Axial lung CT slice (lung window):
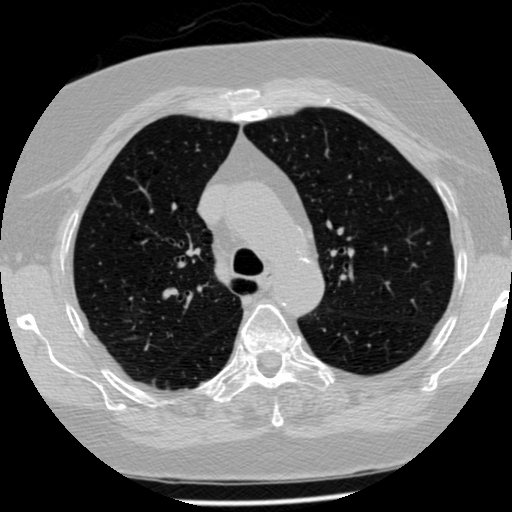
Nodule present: no